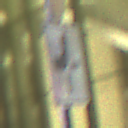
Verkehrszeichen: VerlaufVorfahrtsstrasse2
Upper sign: VorfahrtGewaehren
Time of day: Night
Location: Outdoor (Urban)
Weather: PartlyCloudy
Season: NotSpecified
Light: Artificial